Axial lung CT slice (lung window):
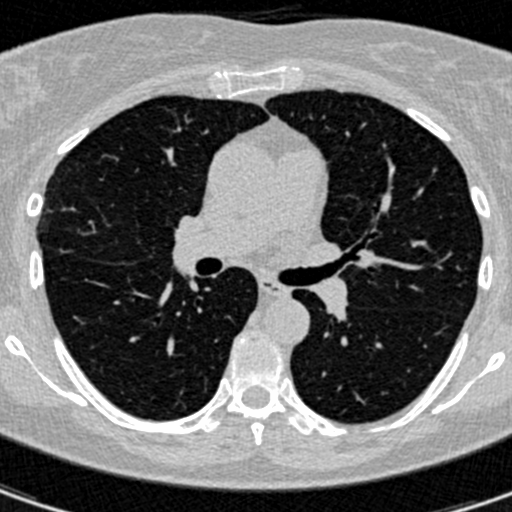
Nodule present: no